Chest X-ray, PA view. Patient: 60 years old, sex M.
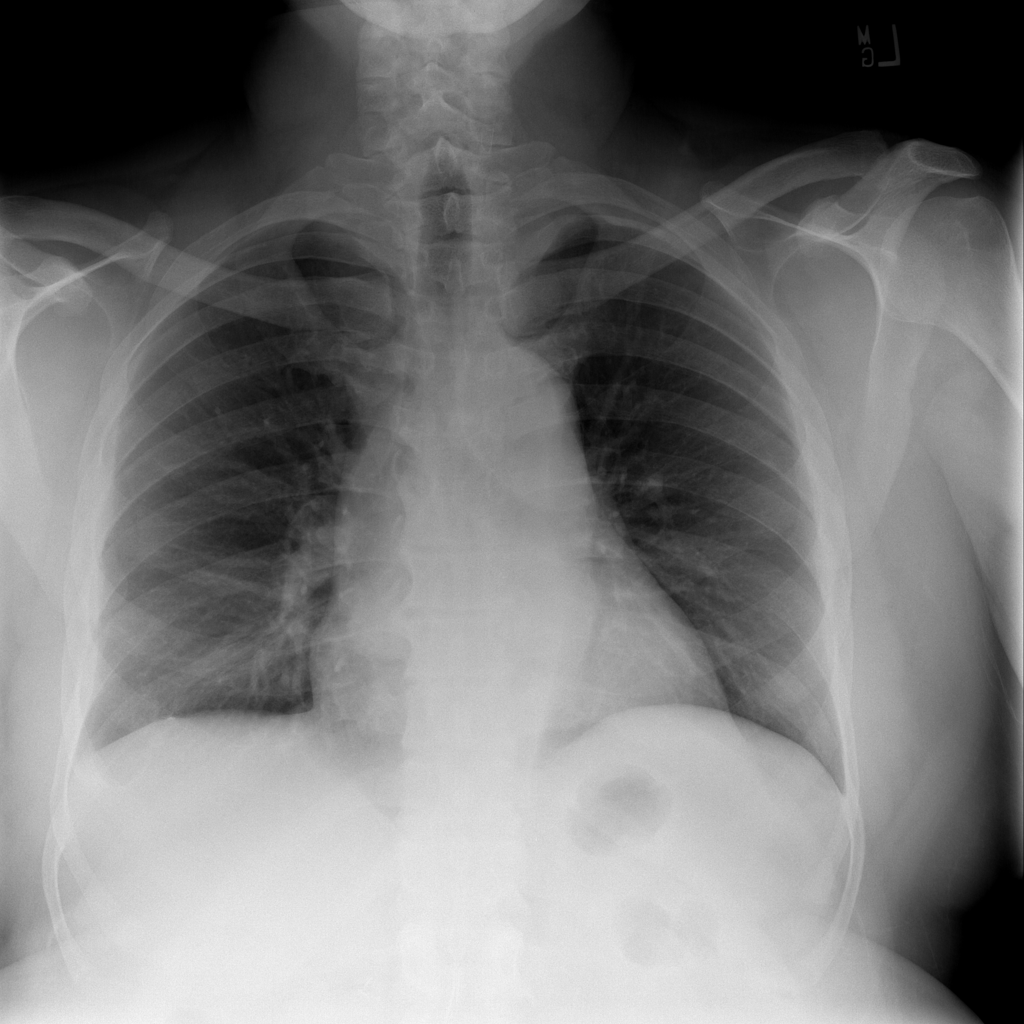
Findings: No Finding